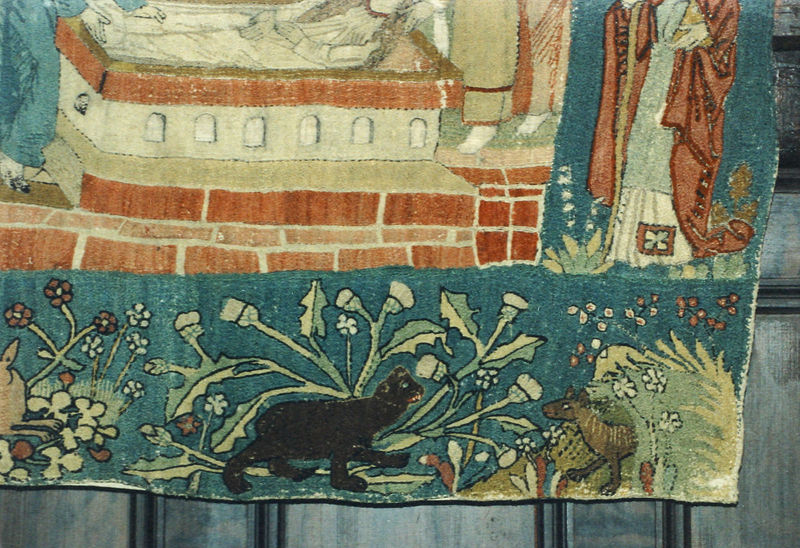
Titel: Bildvita Maria Magdalenas
Standort: Erfurt, Ursulinenkloster (EU - D - Thüringen)
Schlagwörter: blau, blätter, hand, mann, umhang, fluss, grün, see, ausschnitt, blume, blumen, bunt, fenster, frau, orange, schwarz, weiss, blüten, gebäude, haus, hund, rot, tier, tiere, teppich, leiche, stein, steine, tod, toter, geistlicher, gewand, mantel, stoff, person, pflanzen, höhle, garten, hase, löwenzahn, füße, ecke, bogen, mauer, rand, wandteppich, detail, floral, podest, katze, fugen, kloster, orientalisch, tote, distel, beerdigung, sarg, grab, sterben, mittelalter, priester, disteln, tapisserie, bunte, kraut, textil, bär, grablegung, leopard, herd, sarkophag, tiger, panter, panther, bestattung, igel, schwarze katze, stacheltier, tapissreie, totenaufbarung